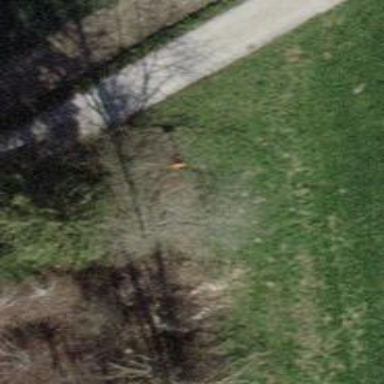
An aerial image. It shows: Pipeline marker.